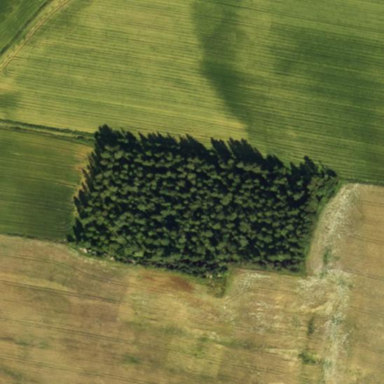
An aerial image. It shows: Forest with mix of leaf types.